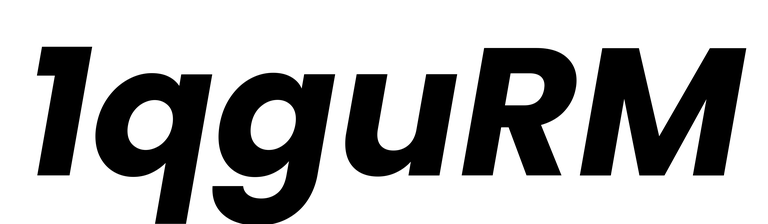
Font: Poppins-BoldItalic